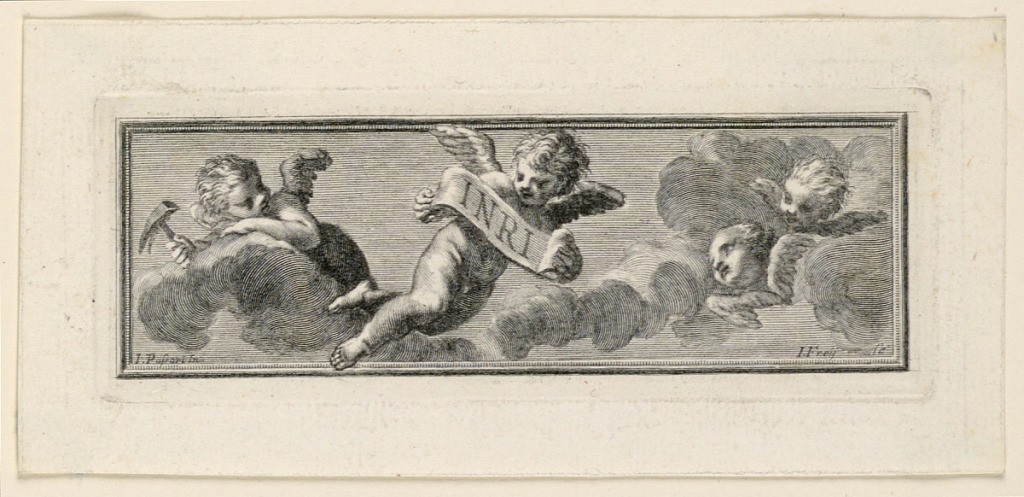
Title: Vignette with Angels and Instruments of the Passion
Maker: Jakob Frey, Swiss, active Italy, 1681 - 1752
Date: ca. 1715
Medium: Engraving on paper
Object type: Print
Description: An angel holds the title of the Cross, another a hammer, two cherubim watch.